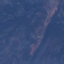
Land use / land cover class: HerbaceousVegetation